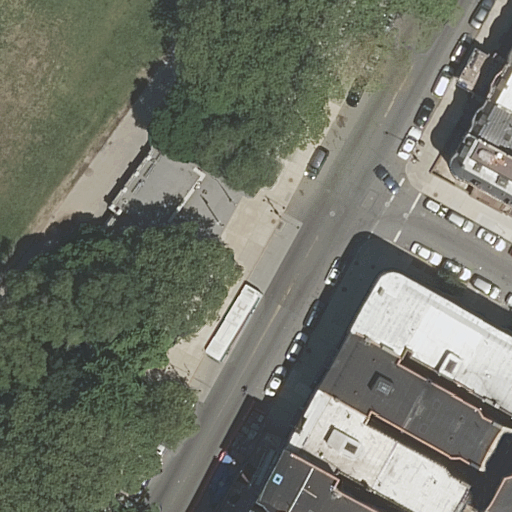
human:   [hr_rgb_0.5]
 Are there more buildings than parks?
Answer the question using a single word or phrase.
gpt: yes

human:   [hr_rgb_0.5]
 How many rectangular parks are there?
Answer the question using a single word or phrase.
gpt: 1

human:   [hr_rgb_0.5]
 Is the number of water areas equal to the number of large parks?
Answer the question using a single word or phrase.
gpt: no

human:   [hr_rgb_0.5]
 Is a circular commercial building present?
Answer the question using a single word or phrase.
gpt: no

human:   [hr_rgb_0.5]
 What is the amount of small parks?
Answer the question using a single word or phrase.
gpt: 0

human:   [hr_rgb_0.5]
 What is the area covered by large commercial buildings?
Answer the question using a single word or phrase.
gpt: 0m2

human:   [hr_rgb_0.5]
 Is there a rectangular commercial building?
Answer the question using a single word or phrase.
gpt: no

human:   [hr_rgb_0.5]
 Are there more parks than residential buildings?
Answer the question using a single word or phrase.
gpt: no

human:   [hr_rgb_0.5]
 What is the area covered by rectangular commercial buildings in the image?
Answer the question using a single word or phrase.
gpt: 0m2

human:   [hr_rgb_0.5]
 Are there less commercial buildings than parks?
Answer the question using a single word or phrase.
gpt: yes

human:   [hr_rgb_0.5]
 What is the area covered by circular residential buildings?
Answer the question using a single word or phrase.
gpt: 0m2

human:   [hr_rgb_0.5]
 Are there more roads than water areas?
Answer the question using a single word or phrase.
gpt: yes

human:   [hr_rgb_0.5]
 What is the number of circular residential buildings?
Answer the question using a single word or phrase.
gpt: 0

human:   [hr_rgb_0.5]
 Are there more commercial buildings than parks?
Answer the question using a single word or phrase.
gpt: no

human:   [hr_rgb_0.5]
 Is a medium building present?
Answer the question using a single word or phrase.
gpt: yes

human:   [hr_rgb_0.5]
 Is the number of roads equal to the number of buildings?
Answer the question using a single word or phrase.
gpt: no

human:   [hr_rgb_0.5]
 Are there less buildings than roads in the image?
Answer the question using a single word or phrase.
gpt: no

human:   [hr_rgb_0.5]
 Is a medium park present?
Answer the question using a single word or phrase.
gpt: no

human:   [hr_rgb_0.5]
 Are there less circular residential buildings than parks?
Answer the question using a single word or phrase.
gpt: yes

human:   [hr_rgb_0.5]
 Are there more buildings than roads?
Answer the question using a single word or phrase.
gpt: yes

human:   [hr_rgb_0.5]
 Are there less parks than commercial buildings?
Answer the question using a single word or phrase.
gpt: no

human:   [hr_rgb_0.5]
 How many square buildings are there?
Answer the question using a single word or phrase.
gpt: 0

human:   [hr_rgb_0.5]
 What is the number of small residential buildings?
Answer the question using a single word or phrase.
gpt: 4

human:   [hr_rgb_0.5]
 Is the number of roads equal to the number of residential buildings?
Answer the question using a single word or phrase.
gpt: no

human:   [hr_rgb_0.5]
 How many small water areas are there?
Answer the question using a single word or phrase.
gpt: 0

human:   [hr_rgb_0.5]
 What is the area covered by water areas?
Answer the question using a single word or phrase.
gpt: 0m2

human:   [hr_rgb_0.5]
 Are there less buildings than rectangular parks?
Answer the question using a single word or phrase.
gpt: no

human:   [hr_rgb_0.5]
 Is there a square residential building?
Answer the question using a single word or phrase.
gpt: no

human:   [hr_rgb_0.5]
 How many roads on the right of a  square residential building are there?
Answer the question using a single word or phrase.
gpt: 0

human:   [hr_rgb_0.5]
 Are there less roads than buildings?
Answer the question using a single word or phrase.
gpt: yes

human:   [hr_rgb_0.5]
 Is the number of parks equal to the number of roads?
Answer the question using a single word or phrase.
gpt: no

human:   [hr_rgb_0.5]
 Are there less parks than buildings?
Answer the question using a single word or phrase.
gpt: yes

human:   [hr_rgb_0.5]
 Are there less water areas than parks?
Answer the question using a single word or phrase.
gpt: yes

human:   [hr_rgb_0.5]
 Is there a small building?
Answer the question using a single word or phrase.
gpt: yes

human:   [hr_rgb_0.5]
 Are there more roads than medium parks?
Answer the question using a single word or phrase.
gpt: yes

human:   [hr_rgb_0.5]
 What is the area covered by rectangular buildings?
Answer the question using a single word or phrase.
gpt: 422m2